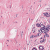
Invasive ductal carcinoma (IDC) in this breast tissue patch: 0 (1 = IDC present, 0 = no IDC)